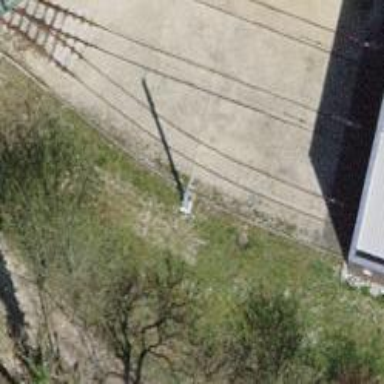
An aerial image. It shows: Tram railway with 1 track passing through service yard. The railway is electrified with contact line.